Field crop: tomato
Growth stage: 2
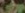
Species: solanum